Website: walmart
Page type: address-validator
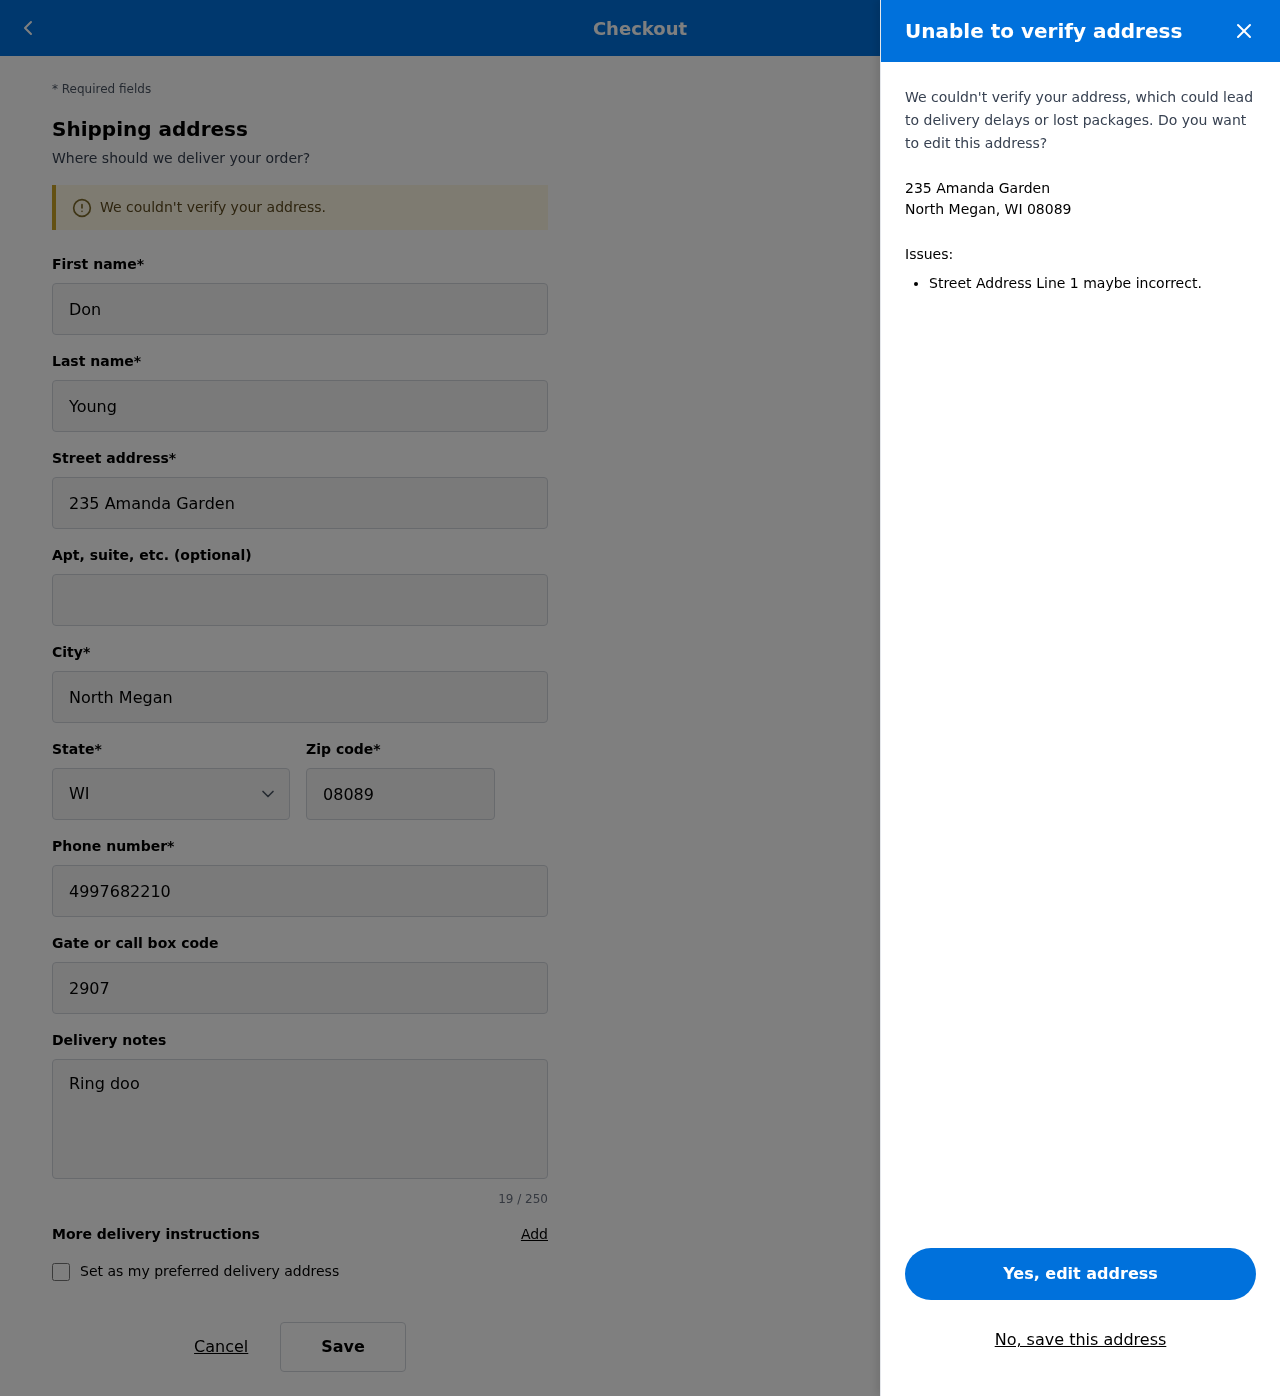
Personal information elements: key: PII_CITY_STATE_ZIP
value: North Megan, WI 08089
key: PII_DELIVERY_INSTRUCTIONS
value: Ring doorbell twice
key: PII_STATE_ABBR
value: WI
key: PII_STREET
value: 235 Amanda Garden
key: PII_FIRSTNAME
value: Don
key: PII_LASTNAME
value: Young
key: PII_CITY
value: North Megan
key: PII_POSTCODE
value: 08089
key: PII_PHONE
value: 4997682210
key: PII_SECURITY_CODE
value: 2907